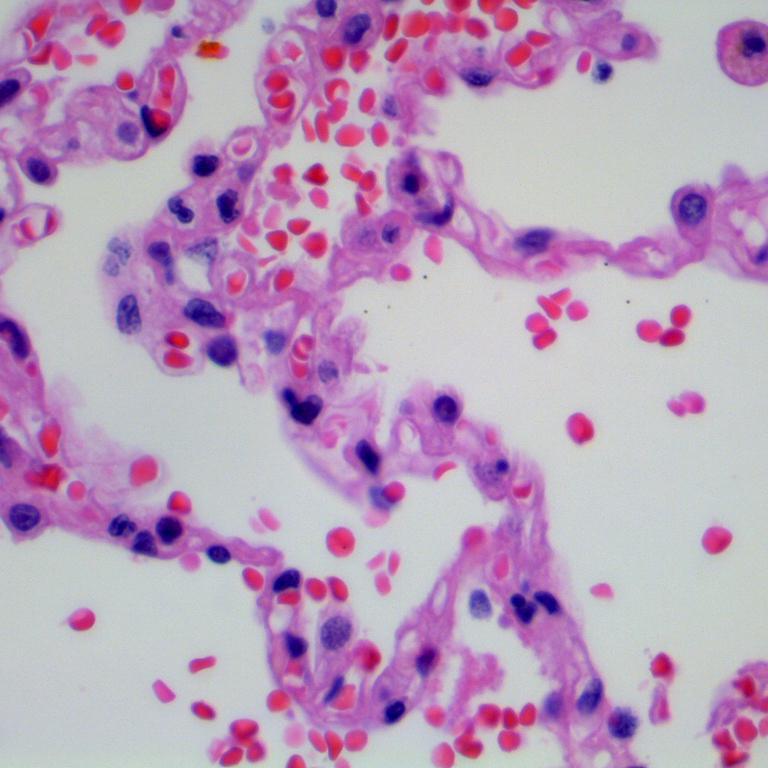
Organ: lung
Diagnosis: benign